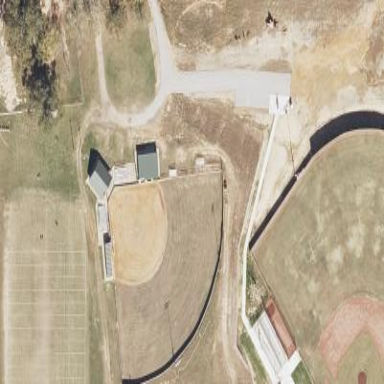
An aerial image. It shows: Baseball pitch for leisure and sports activities.